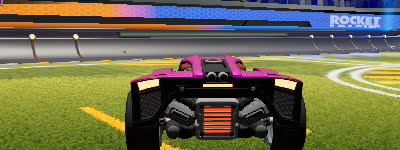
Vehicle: breakout